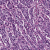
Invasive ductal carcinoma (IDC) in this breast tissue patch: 1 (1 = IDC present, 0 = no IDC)